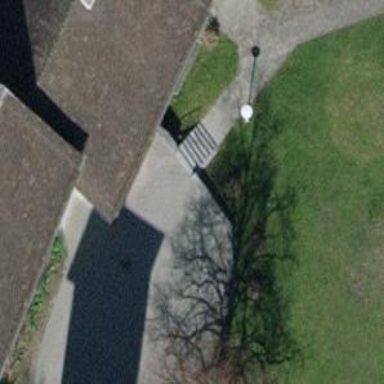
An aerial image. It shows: Road with steps.